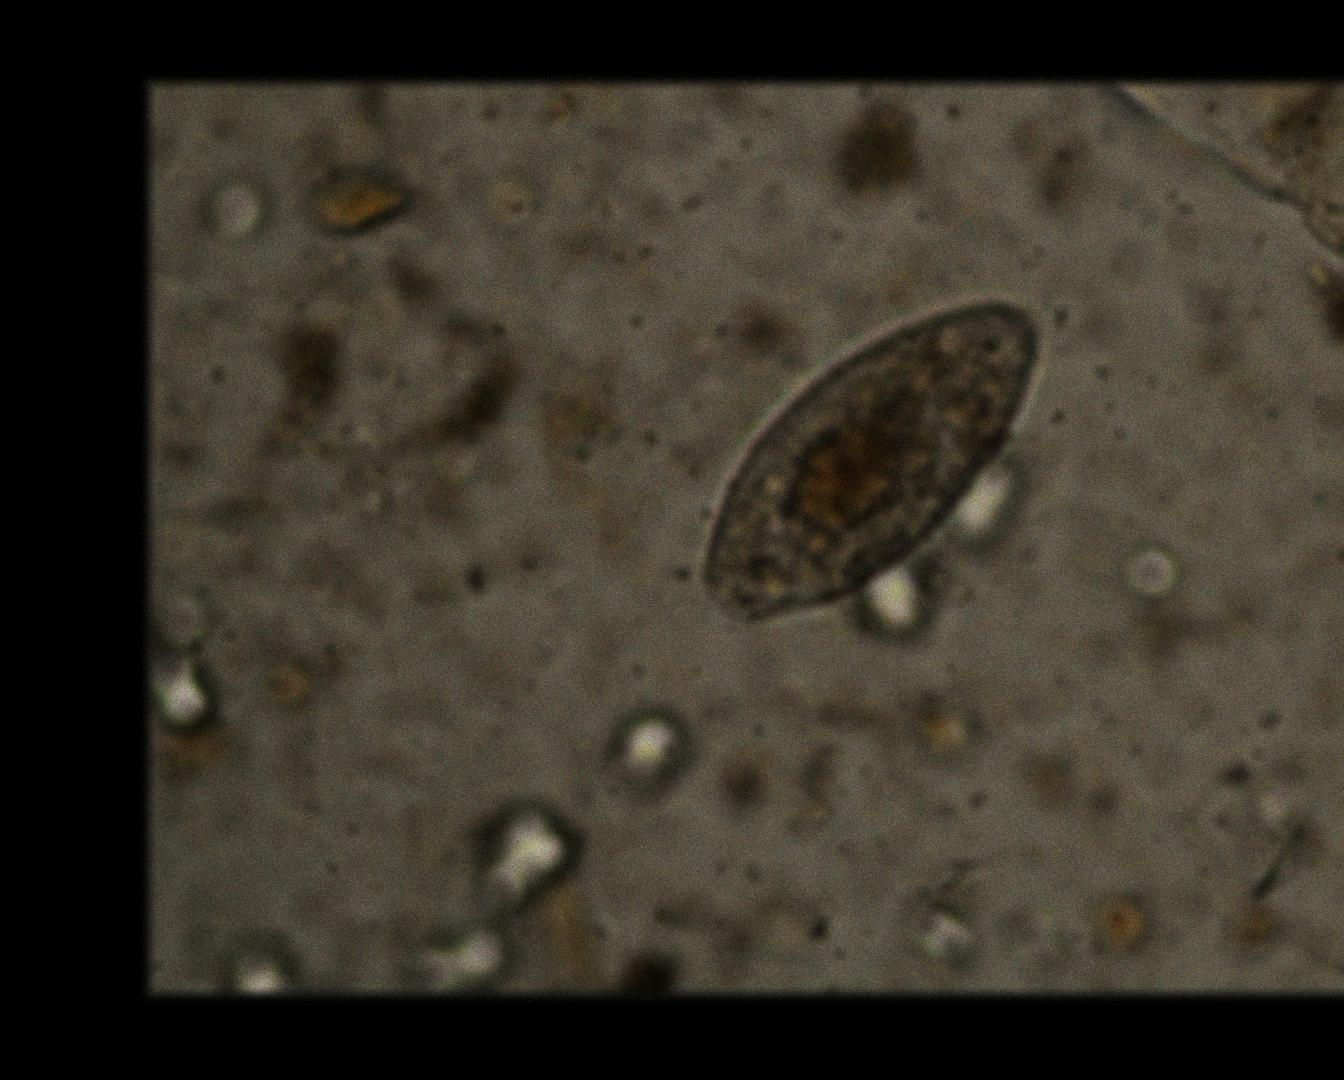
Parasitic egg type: Fasciolopsis buski